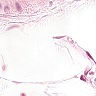
Metastatic tissue present: no